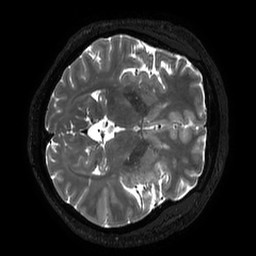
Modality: T2w
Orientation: axial
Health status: ill
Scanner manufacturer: philips
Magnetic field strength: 3 T
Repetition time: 2.5 s
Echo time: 0.331 s